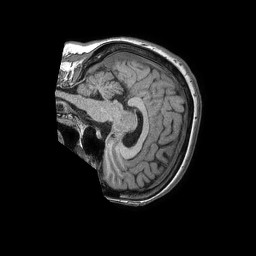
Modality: T1w
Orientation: sagittal
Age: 61
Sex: female
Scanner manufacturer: philips
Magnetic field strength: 1.5 T
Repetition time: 0.007561 s
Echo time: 0.003449 s